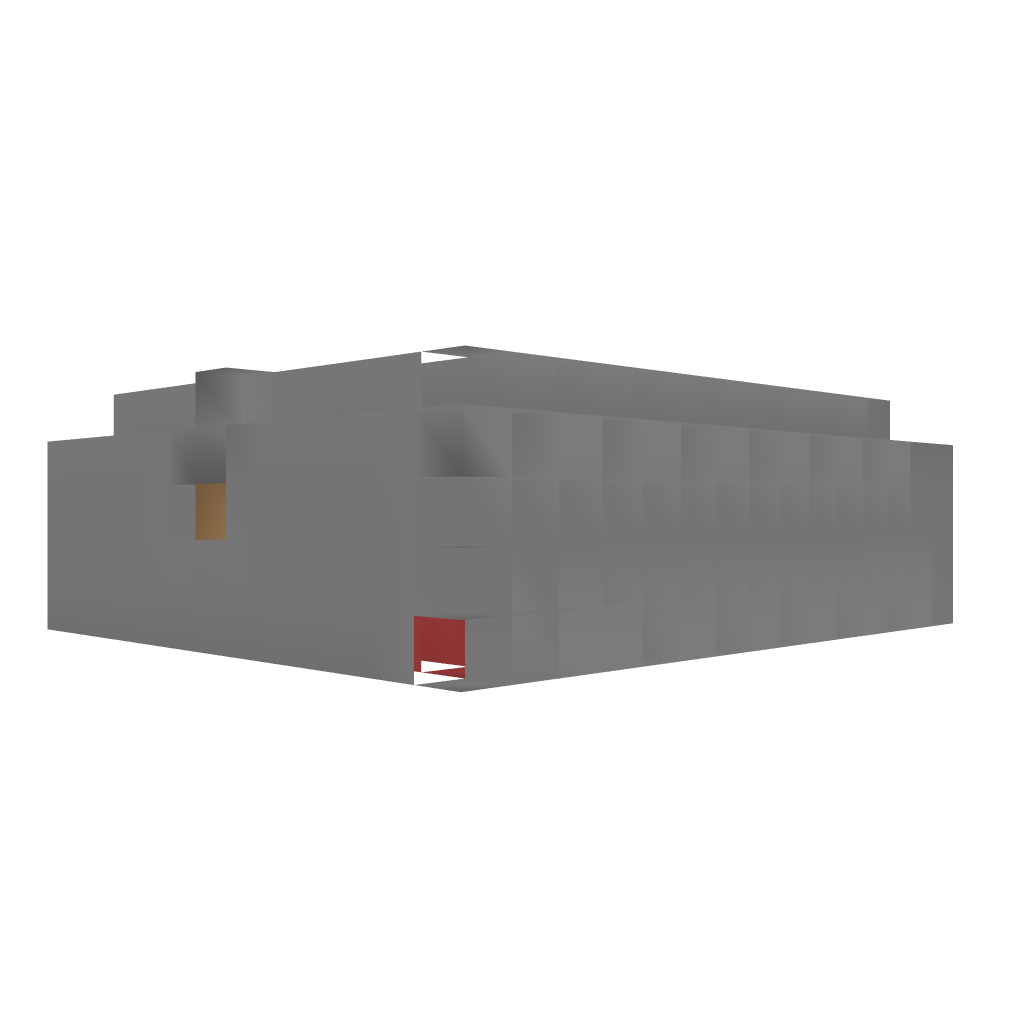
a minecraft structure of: house that is not furnished bad low quality